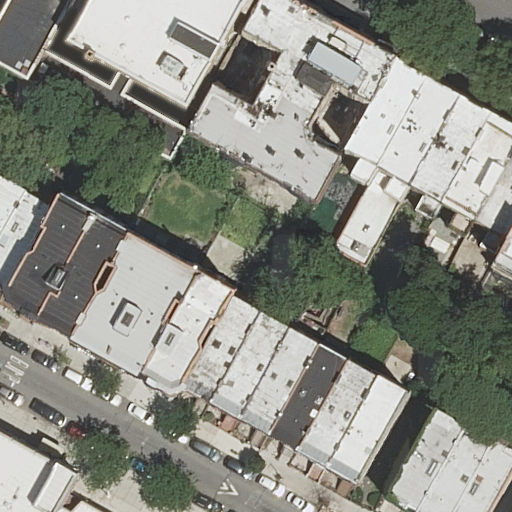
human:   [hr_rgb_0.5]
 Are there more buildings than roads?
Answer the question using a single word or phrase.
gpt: yes

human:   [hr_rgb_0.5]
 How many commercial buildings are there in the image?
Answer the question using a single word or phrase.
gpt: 0

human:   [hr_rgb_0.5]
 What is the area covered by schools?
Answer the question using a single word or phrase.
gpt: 238m2

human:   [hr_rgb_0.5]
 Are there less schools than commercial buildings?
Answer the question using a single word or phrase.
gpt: no

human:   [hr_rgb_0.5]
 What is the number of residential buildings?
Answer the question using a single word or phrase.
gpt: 24

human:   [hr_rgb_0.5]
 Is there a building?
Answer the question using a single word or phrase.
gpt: yes

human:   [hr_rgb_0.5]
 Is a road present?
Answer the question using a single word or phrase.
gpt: yes

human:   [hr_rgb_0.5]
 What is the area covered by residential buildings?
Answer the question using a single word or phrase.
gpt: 4753m2

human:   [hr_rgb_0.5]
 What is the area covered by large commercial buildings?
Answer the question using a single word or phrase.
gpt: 0m2

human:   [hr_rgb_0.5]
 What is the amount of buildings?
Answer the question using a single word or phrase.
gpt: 25

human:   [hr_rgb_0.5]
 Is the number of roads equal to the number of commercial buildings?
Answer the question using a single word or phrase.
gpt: no

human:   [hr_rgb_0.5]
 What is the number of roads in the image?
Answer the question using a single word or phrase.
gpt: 3

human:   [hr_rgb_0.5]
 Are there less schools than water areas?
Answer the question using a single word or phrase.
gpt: no

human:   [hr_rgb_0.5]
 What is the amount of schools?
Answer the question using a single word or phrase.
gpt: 1

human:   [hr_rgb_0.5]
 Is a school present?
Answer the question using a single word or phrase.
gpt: yes

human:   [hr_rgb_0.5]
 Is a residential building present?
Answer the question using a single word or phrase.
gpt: yes

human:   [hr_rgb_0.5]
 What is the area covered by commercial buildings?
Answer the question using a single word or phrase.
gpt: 0m2

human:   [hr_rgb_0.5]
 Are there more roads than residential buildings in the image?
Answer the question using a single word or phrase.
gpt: no

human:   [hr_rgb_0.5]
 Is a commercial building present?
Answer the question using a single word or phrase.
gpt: no

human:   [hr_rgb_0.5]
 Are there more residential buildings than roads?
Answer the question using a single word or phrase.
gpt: yes

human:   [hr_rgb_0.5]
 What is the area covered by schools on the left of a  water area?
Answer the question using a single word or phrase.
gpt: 0m2

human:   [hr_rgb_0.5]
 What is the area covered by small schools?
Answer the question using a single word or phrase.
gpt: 0m2

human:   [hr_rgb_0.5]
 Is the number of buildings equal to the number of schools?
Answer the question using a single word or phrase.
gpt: no

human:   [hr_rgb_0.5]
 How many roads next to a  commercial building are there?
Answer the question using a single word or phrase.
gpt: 0

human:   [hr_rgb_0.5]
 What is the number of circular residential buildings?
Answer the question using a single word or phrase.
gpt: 0

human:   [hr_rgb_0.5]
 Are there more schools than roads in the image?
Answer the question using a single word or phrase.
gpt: no

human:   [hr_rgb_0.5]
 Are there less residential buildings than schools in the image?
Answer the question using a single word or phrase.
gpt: no

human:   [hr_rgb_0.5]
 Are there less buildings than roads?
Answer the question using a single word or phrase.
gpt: no

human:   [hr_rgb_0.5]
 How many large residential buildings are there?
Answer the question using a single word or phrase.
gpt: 1

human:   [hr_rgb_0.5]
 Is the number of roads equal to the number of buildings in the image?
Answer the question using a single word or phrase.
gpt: no

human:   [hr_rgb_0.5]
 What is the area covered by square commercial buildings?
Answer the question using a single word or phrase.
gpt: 0m2

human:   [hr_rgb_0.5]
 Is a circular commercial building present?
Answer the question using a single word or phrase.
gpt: no

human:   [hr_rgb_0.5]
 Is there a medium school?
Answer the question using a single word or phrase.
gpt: yes

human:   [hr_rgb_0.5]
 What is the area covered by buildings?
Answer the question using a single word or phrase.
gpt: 4930m2

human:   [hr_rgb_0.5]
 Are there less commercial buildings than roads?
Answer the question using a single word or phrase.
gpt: yes

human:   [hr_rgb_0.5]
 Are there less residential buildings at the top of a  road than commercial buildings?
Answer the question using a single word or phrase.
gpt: no

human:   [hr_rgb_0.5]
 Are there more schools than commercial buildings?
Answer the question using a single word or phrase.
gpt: yes

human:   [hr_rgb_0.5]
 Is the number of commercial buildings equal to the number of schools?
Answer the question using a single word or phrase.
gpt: no

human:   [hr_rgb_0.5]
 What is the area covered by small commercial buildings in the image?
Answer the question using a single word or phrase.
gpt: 0m2

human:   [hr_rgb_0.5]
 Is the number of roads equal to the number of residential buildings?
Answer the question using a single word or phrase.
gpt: no

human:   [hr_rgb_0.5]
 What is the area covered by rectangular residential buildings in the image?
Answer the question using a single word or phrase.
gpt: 2256m2

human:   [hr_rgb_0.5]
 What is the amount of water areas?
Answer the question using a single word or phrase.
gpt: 0

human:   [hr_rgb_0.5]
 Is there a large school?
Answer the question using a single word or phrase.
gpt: no

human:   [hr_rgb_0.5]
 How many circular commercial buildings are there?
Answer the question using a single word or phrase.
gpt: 0

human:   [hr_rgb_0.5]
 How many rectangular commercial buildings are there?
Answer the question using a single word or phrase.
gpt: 0

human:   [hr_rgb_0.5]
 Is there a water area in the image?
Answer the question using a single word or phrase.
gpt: no

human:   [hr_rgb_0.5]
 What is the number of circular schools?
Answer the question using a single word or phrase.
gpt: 0

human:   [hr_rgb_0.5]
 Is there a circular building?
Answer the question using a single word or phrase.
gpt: no

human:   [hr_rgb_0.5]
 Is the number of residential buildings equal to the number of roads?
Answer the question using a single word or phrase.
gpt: no

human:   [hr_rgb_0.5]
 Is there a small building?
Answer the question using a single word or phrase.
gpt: yes

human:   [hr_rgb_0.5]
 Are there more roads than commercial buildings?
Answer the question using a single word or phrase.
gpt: yes

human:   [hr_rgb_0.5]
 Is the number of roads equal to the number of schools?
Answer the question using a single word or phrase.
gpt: no

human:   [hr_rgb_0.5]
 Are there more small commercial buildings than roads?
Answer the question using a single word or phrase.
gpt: no

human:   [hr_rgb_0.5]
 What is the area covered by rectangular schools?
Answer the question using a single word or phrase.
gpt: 238m2

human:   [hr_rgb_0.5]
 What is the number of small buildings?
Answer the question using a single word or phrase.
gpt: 6

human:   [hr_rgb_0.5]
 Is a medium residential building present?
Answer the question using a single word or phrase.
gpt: yes

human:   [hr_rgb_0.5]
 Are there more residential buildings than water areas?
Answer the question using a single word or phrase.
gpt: yes

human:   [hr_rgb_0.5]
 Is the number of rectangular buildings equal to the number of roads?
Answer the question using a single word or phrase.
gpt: no

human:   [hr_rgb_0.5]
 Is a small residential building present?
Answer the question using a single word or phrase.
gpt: yes

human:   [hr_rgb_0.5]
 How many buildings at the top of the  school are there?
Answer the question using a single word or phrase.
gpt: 20

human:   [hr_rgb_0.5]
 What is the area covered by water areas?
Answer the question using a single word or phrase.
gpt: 0m2

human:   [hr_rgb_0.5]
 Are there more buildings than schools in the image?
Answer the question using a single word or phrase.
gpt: yes

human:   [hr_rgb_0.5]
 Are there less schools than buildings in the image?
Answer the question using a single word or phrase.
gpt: yes

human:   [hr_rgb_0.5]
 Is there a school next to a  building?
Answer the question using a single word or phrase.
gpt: yes